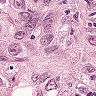
Metastatic tissue present: yes